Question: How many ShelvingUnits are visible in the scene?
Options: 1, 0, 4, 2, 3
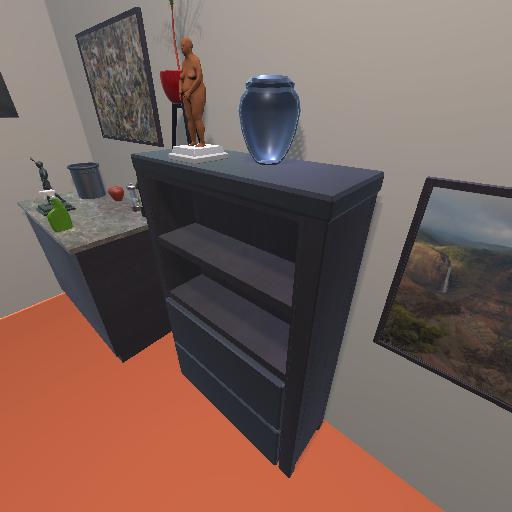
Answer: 1